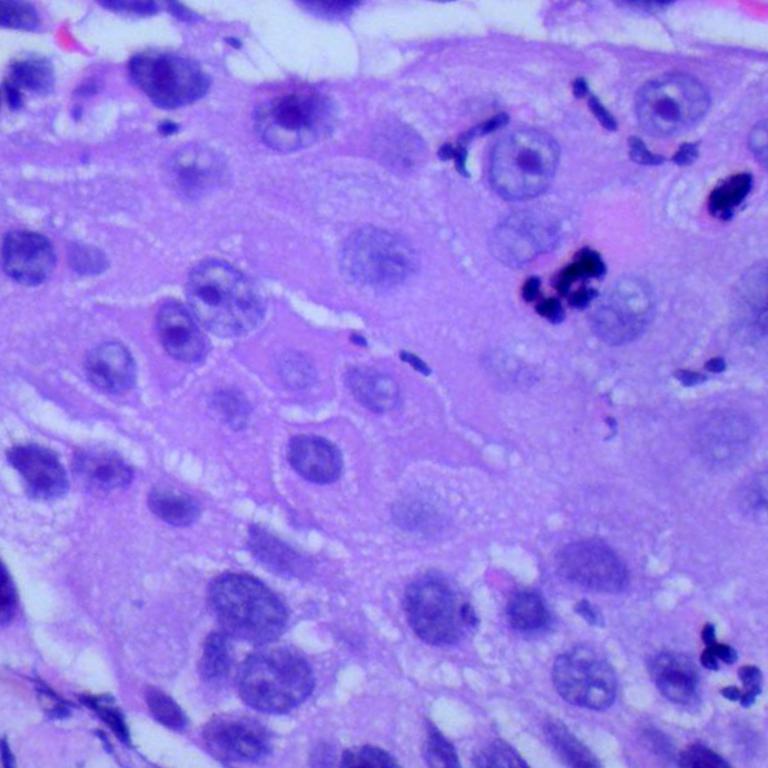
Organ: lung
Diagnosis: squamous carcinomas